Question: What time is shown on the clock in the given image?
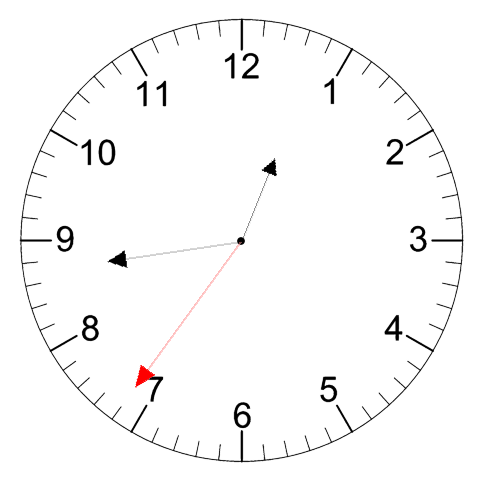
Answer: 12:43:36